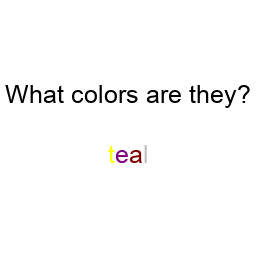
Color: yellow, purple, maroon, silver
Color name shown: teal
Background color: white
Question text color: black